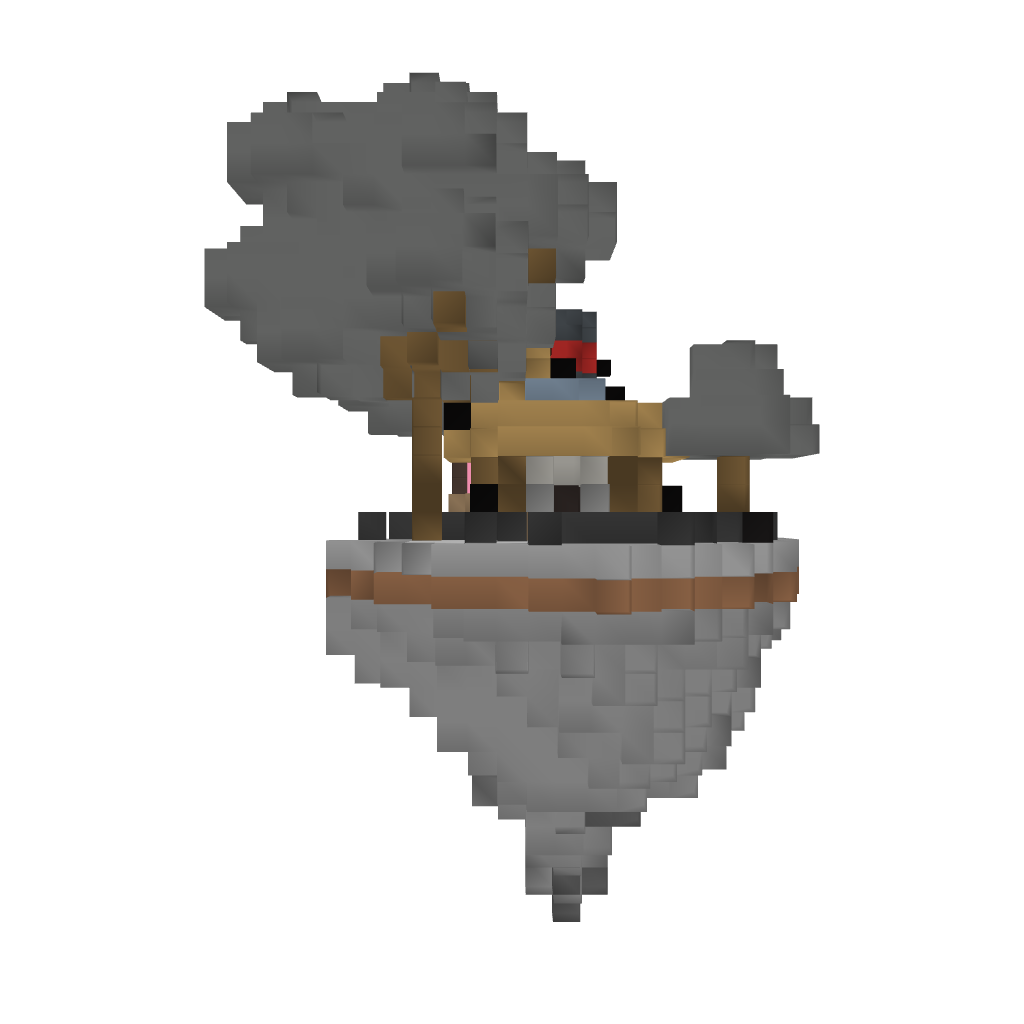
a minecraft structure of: Flying Pig